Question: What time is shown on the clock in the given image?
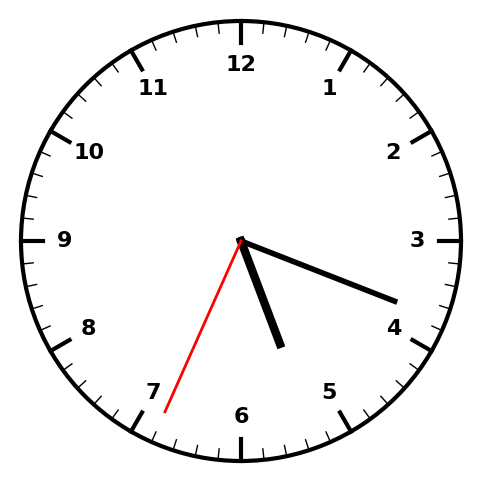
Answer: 05:18:34